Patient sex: F
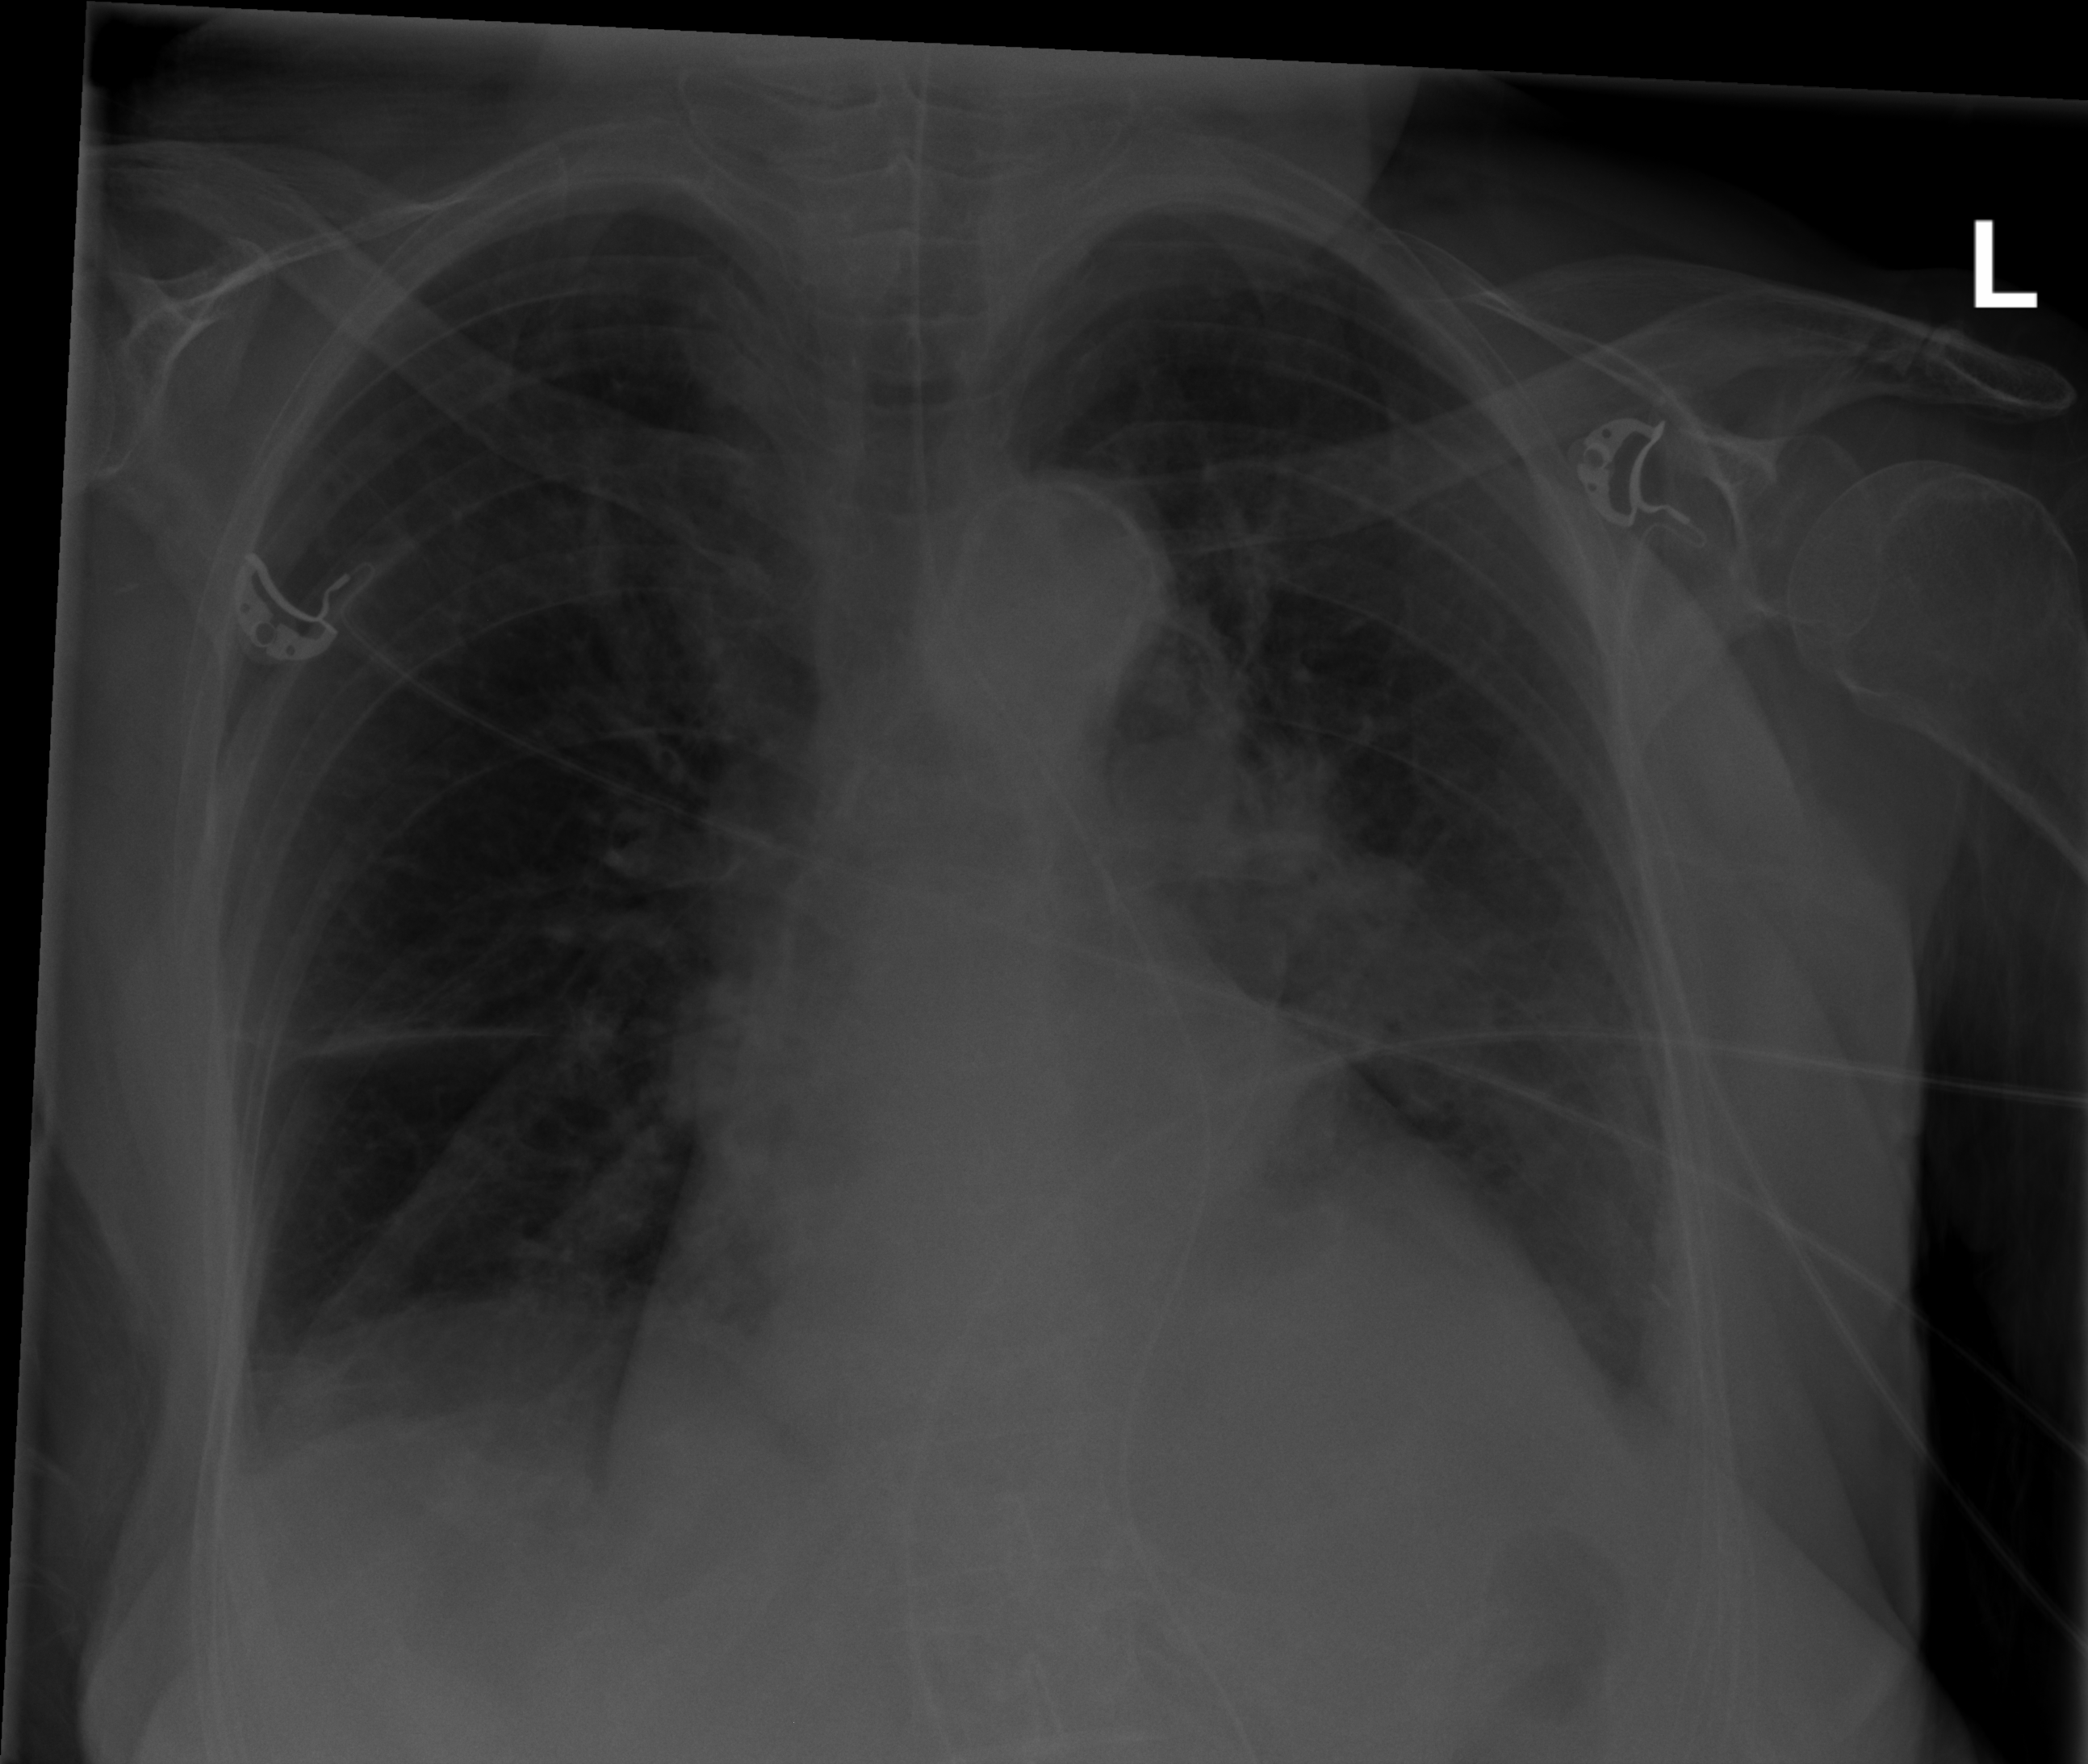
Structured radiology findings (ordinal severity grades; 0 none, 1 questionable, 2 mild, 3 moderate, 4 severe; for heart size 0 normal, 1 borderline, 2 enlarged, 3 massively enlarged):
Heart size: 2
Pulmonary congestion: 2
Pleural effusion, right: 2
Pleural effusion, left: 2
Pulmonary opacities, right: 2
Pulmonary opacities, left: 3
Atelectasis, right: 2
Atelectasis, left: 2